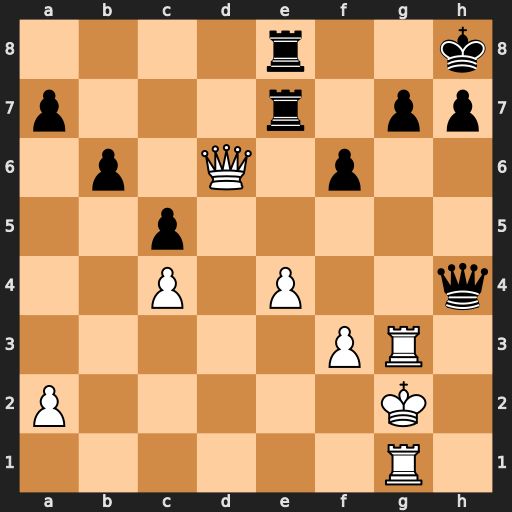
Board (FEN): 4r2k/p3r1pp/1p1Q1p2/2p5/2P1P2q/5PR1/P5K1/6R1
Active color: w
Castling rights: -
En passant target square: -
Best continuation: Rh1 Qxh1+ Kxh1